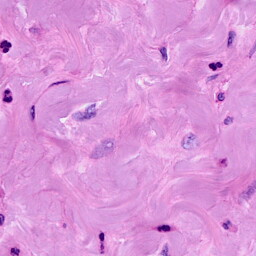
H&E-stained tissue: Breast